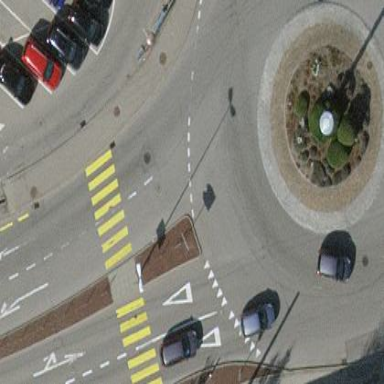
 featuring roundabout. The presence of trolley wires indicates electric trolleybuses operating in the area."